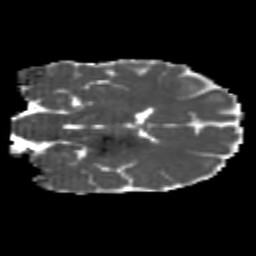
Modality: MD
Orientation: coronal
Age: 22
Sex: female
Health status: healthy
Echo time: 0.074 s